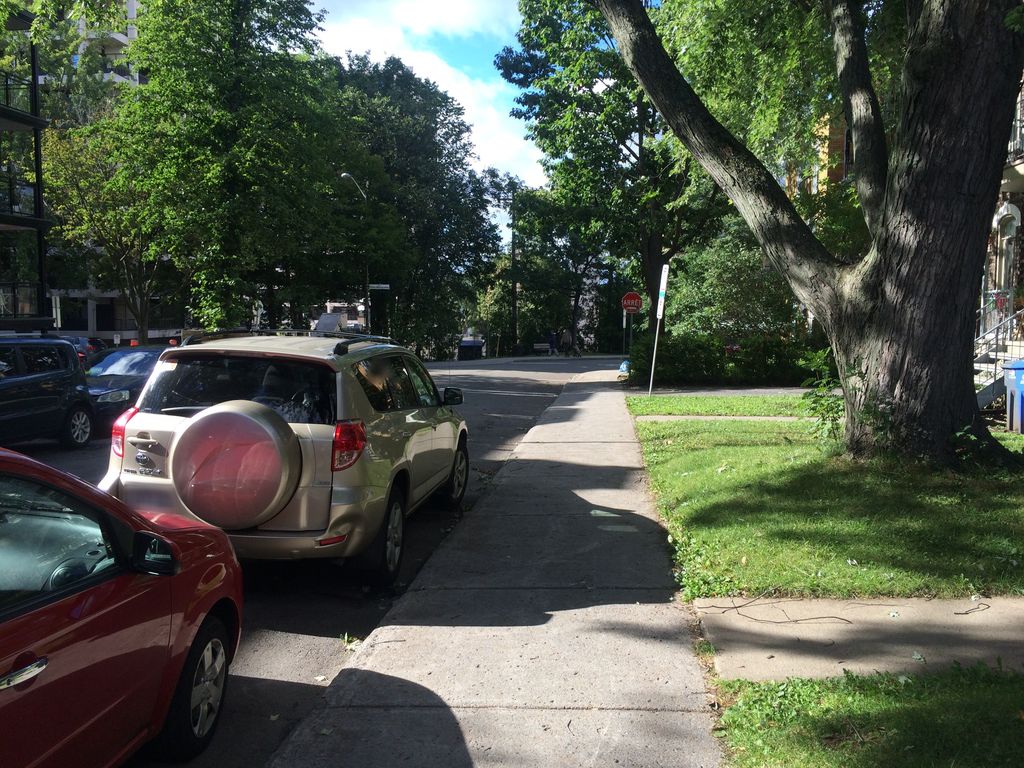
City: quebec_city